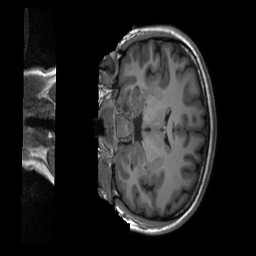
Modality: T1w
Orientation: coronal
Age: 19
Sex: female
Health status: healthy
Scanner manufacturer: siemens
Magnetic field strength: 3 T
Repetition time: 2.3 s
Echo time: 0.00229 s